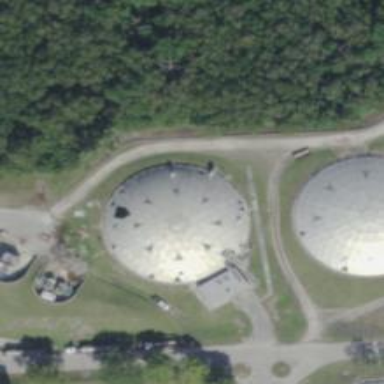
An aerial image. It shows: Dome-shaped building designated as storage tank.